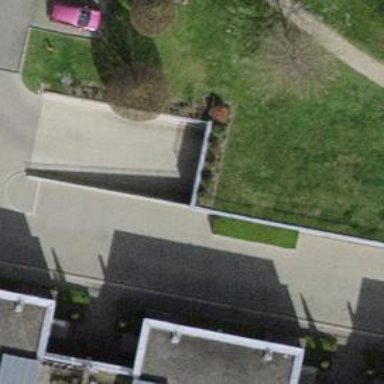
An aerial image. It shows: Driveway tunnel.